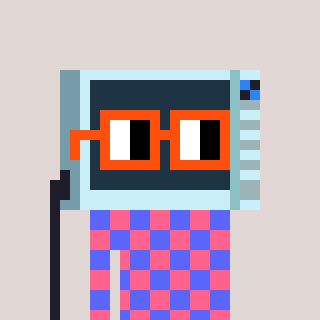
a pixel art character with square orange glasses, a microwave-shaped head and a purple-colored body on a warm background